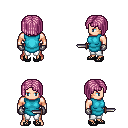
a pixel art fantasy rpg character, male body template, human, light skin, teal tunic, white pants, pink pageboy hairstyle, metal gloves, ghillies, dagger, four views (front, back, left, right), 2x2 character sprite sheet, small pixel art, hard edges, no anti-aliasing